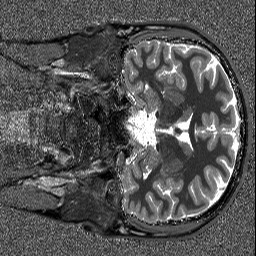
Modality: T1map
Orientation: coronal
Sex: male